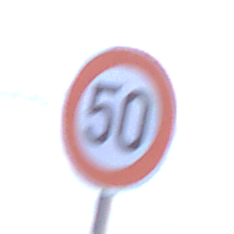
Verkehrszeichen: Geschwindigkeit50
Umgebung: Outdoor, Urban
Tageszeit: SunriseSunset
Wetter: Clear
Licht: Natural
Jahreszeit: NotSpecified
Kontrast: MediumContrast